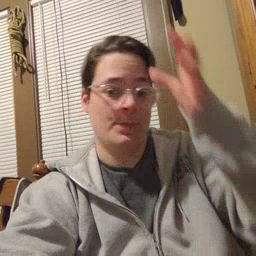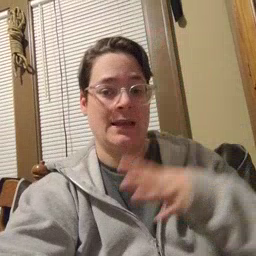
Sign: man